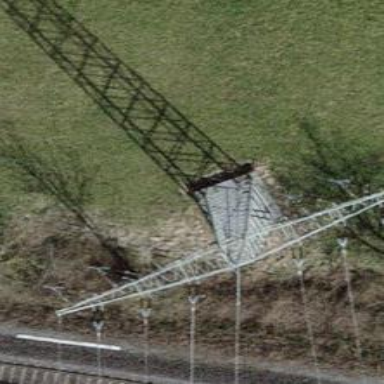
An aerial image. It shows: Power line with three cables.